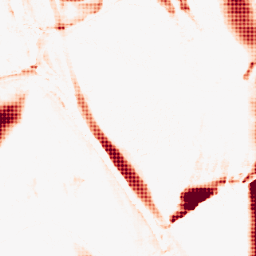
Category: morphological
Decomposition family: morphological_ellipse
Decomposition parameters: operation: opening
width: 5
height: 50
Upsampling method: sinc_hamming
Upsampling parameters: scale: 8
kernel_size: 8
Upsampling scale: 8